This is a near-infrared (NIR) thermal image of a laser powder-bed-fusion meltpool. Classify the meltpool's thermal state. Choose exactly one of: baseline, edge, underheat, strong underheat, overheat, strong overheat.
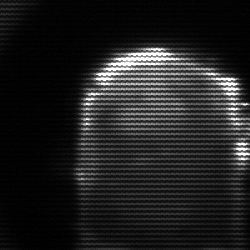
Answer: baseline